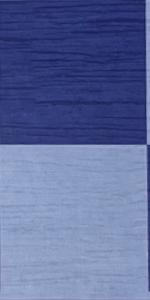
Label: Empty